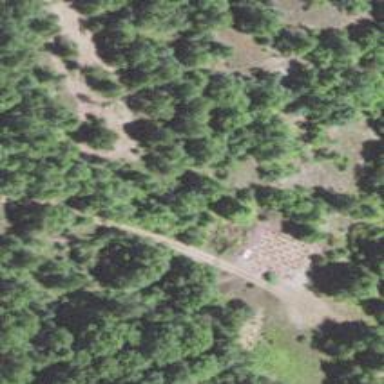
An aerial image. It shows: Abandoned railway with historical significance.